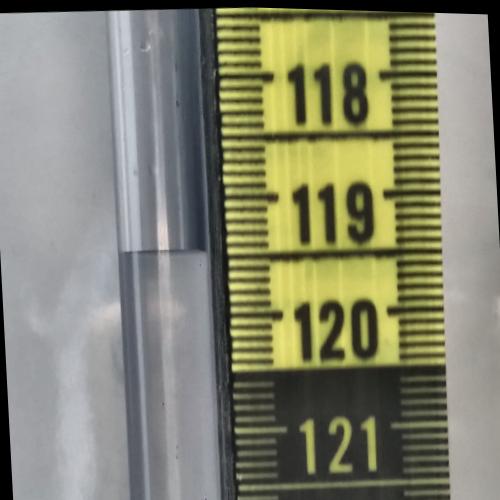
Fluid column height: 119.4 cm